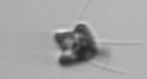
Label: Pyramimonas_longicauda